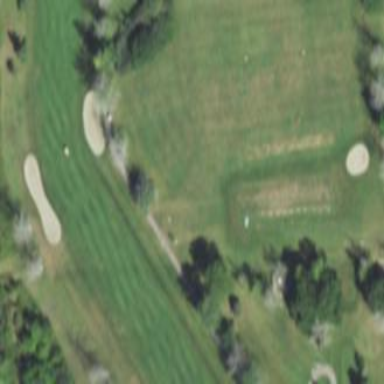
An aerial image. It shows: Golf fairway surrounded by grass.